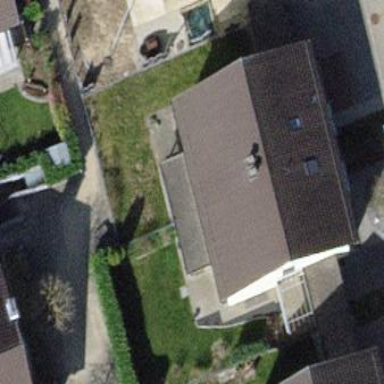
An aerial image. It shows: Semi-detached house with gabled roof.